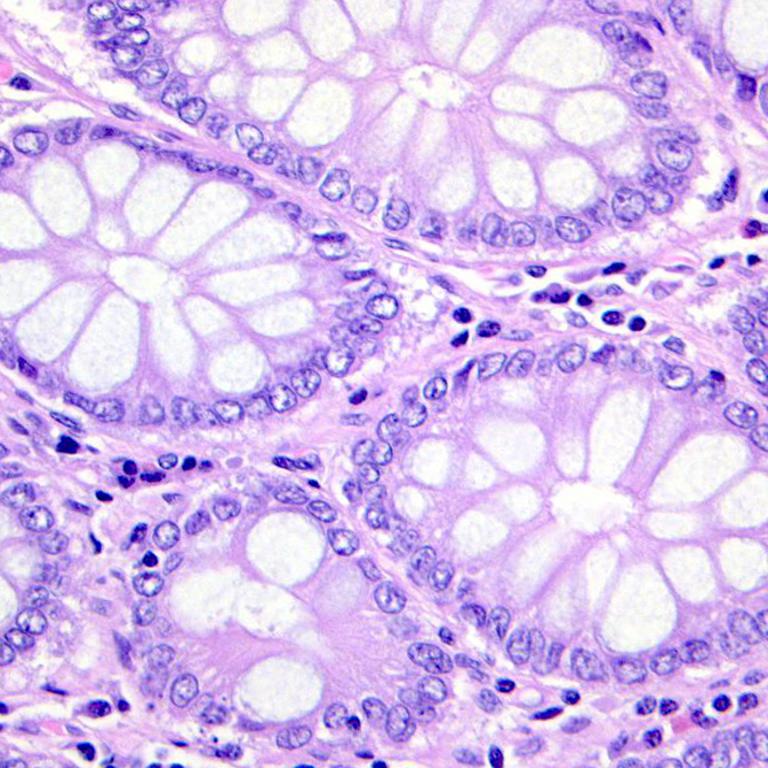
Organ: colon
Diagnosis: benign